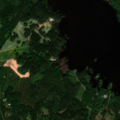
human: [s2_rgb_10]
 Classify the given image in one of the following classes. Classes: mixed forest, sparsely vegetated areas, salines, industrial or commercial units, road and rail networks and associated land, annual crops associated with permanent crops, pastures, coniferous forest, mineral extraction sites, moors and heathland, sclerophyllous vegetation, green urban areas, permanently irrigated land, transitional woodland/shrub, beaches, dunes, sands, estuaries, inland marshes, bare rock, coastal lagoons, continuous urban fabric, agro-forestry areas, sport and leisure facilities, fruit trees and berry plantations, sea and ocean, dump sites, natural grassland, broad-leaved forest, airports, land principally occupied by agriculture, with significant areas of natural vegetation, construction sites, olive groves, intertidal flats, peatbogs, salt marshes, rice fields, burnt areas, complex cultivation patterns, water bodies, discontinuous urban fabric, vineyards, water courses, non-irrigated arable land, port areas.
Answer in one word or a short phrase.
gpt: non-irrigated arable land, coniferous forest, mixed forest, water bodies